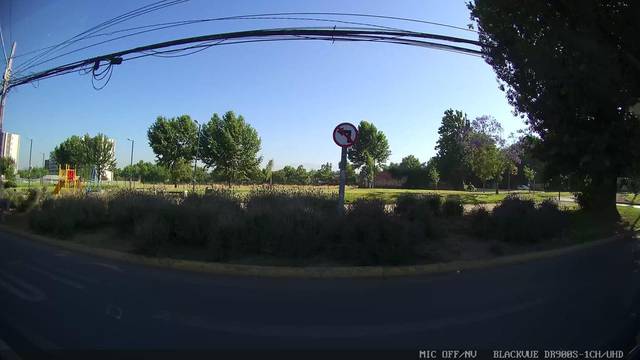
Region: Chile
Coordinates: -33.492, -70.573